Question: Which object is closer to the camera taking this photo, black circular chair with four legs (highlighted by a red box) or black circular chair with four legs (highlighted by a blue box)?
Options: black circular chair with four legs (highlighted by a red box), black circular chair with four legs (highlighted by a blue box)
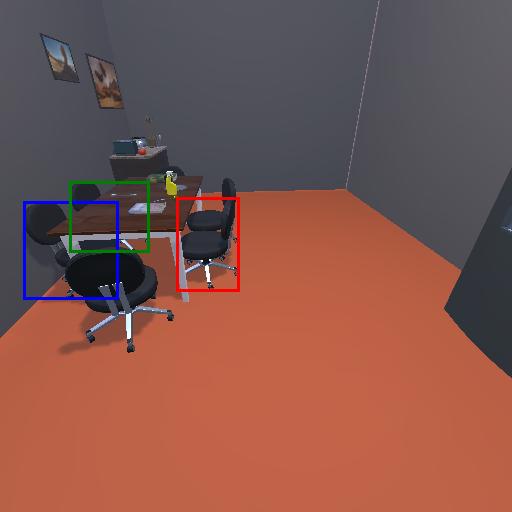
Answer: black circular chair with four legs (highlighted by a red box)